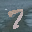
Label: 7